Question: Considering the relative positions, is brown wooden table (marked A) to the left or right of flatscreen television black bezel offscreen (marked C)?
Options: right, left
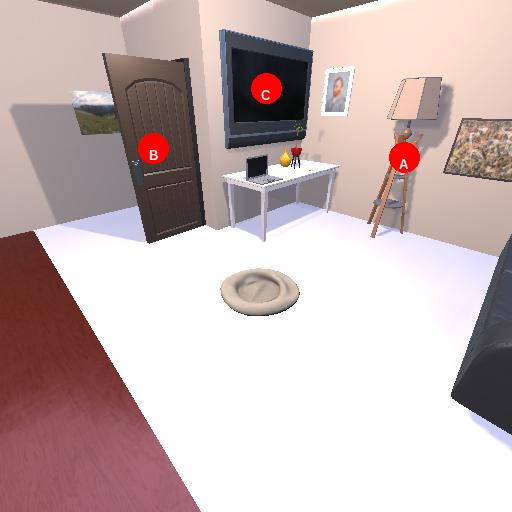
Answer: right